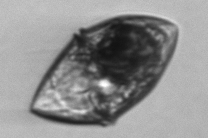
Label: Gyrodinium